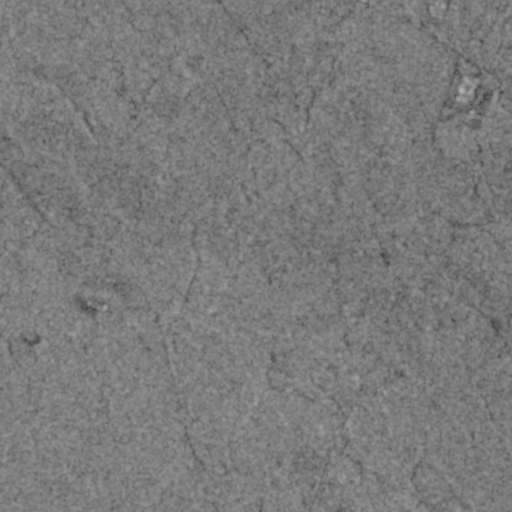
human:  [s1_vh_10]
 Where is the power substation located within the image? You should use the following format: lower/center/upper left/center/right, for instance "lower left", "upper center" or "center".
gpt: The power substation is located in the upper center of the image.
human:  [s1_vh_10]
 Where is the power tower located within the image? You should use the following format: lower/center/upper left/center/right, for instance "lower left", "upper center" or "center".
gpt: The power tower is located in the upper left of the image.
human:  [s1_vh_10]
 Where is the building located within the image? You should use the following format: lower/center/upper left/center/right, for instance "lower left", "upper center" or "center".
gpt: There is no building in the image.

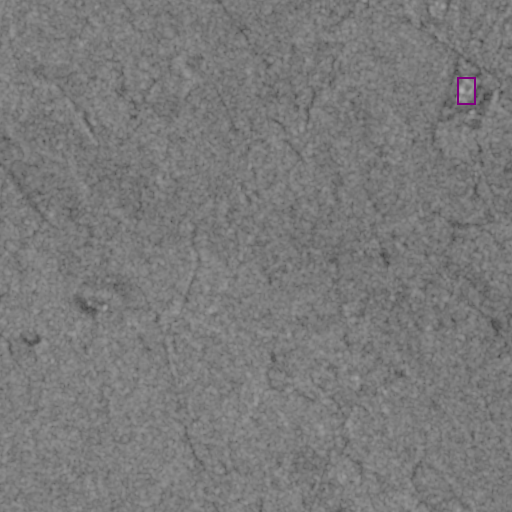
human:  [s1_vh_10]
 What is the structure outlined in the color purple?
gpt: The structure outlined in purple is a building.
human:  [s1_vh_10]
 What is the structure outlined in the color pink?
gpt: There is no pink outline.